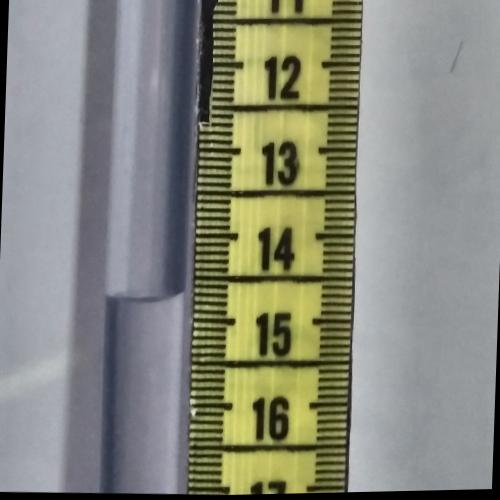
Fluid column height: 14.7 cm